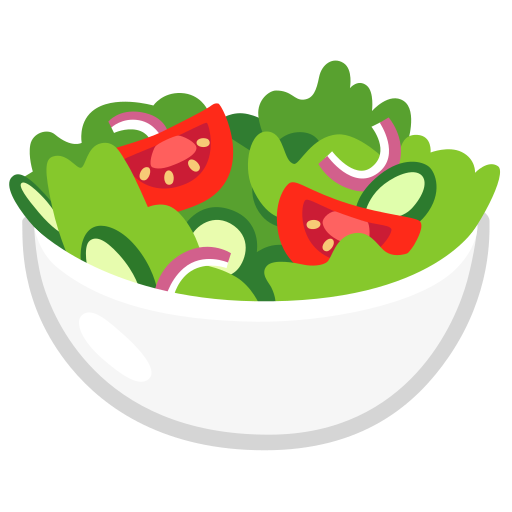
Emoji: 🥗